Question: I got the error when i create a new Project using android studio.
below i attached a screenshots of error message..
I am using windows 7 (64 bit)
Please help me.
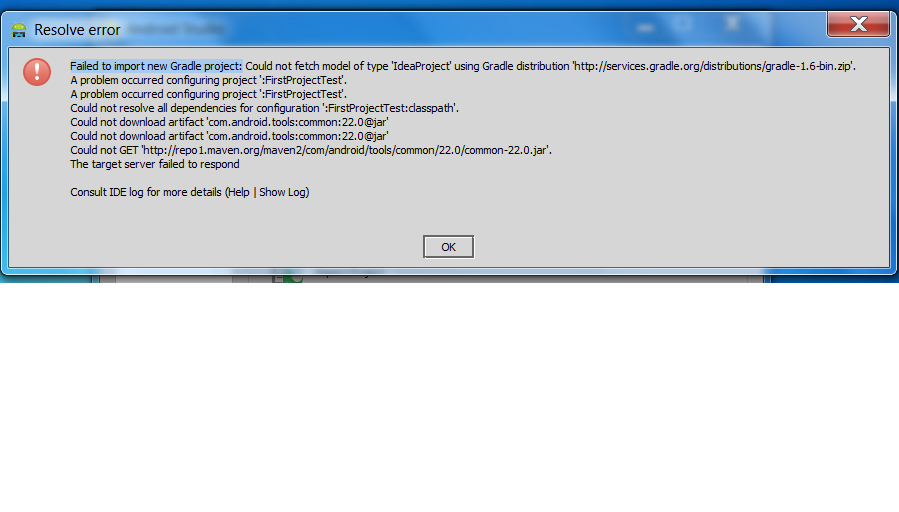
Answer: I also had an issue downloading 'gradle' through 'AndroidStudio'. I tried the following.
1. Go to your AndroidStudio directory where you installed your studio Like D:\User\AndroidStudio
2. In AndroidStudio go to \AndroidStudio\plugins\gradle\lib and copy gradle.jar
3. Paste gradle.jar file in \AndroidStudio\lib directory.
4. Download gradle directly from Gradle
5. Copy the contents of gradle-1.6-bin.zip - After extracting zip file - (bin, media, init.d, lib folders) to \AndroidStudio\plugins\gradle
6. Restart AndroidStudio
And after following all the steps listed above, if it is not working, Kindly check below things.
1) Please delete '.gradle' folder from your user like 'C:\Document and Settings\AndroidUser\***\.gradle'
2) You can check your 'HTTP Proxy' in 'Settings'.
Hope this helps!